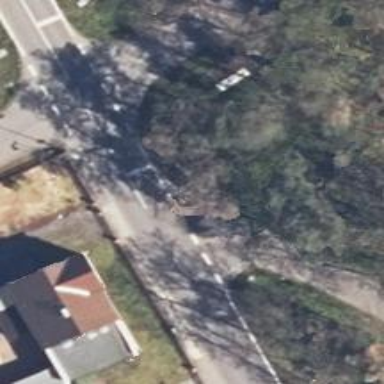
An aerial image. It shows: Asphalt road in residential area.